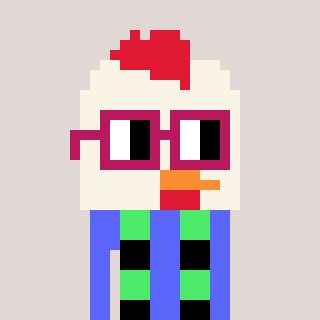
a pixel art character with square dark red glasses, a chicken-shaped head and a purple-colored body on a warm background